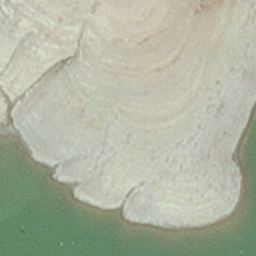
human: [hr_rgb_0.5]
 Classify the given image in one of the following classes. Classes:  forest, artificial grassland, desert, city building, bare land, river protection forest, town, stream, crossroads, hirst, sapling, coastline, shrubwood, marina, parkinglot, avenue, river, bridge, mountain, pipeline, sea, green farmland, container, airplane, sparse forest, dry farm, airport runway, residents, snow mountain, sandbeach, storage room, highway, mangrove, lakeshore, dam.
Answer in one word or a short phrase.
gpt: hirst